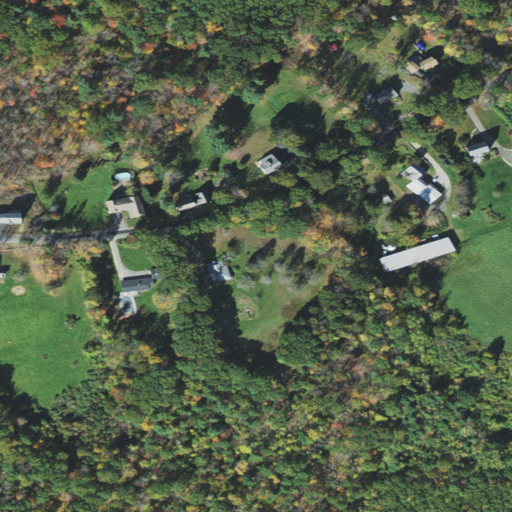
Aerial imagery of mountain in Massachusetts named Damon Hill containing deciduous forest, mixed forest, pasture, low intensity development, open development, medium intensity development, and woody wetlands